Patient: sex M, age 69
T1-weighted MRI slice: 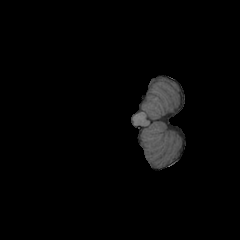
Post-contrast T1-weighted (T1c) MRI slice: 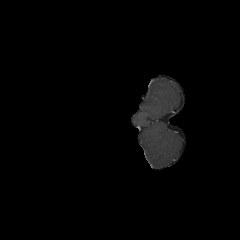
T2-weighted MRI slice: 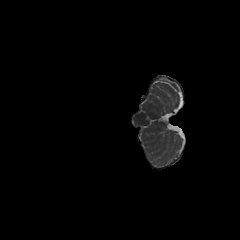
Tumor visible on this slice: no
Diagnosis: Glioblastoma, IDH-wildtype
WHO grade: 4